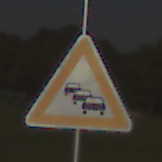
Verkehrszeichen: Stau
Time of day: MorningAfternoon
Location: Outdoor (Nature)
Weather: PartlyCloudy
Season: NotSpecified
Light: Natural